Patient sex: F
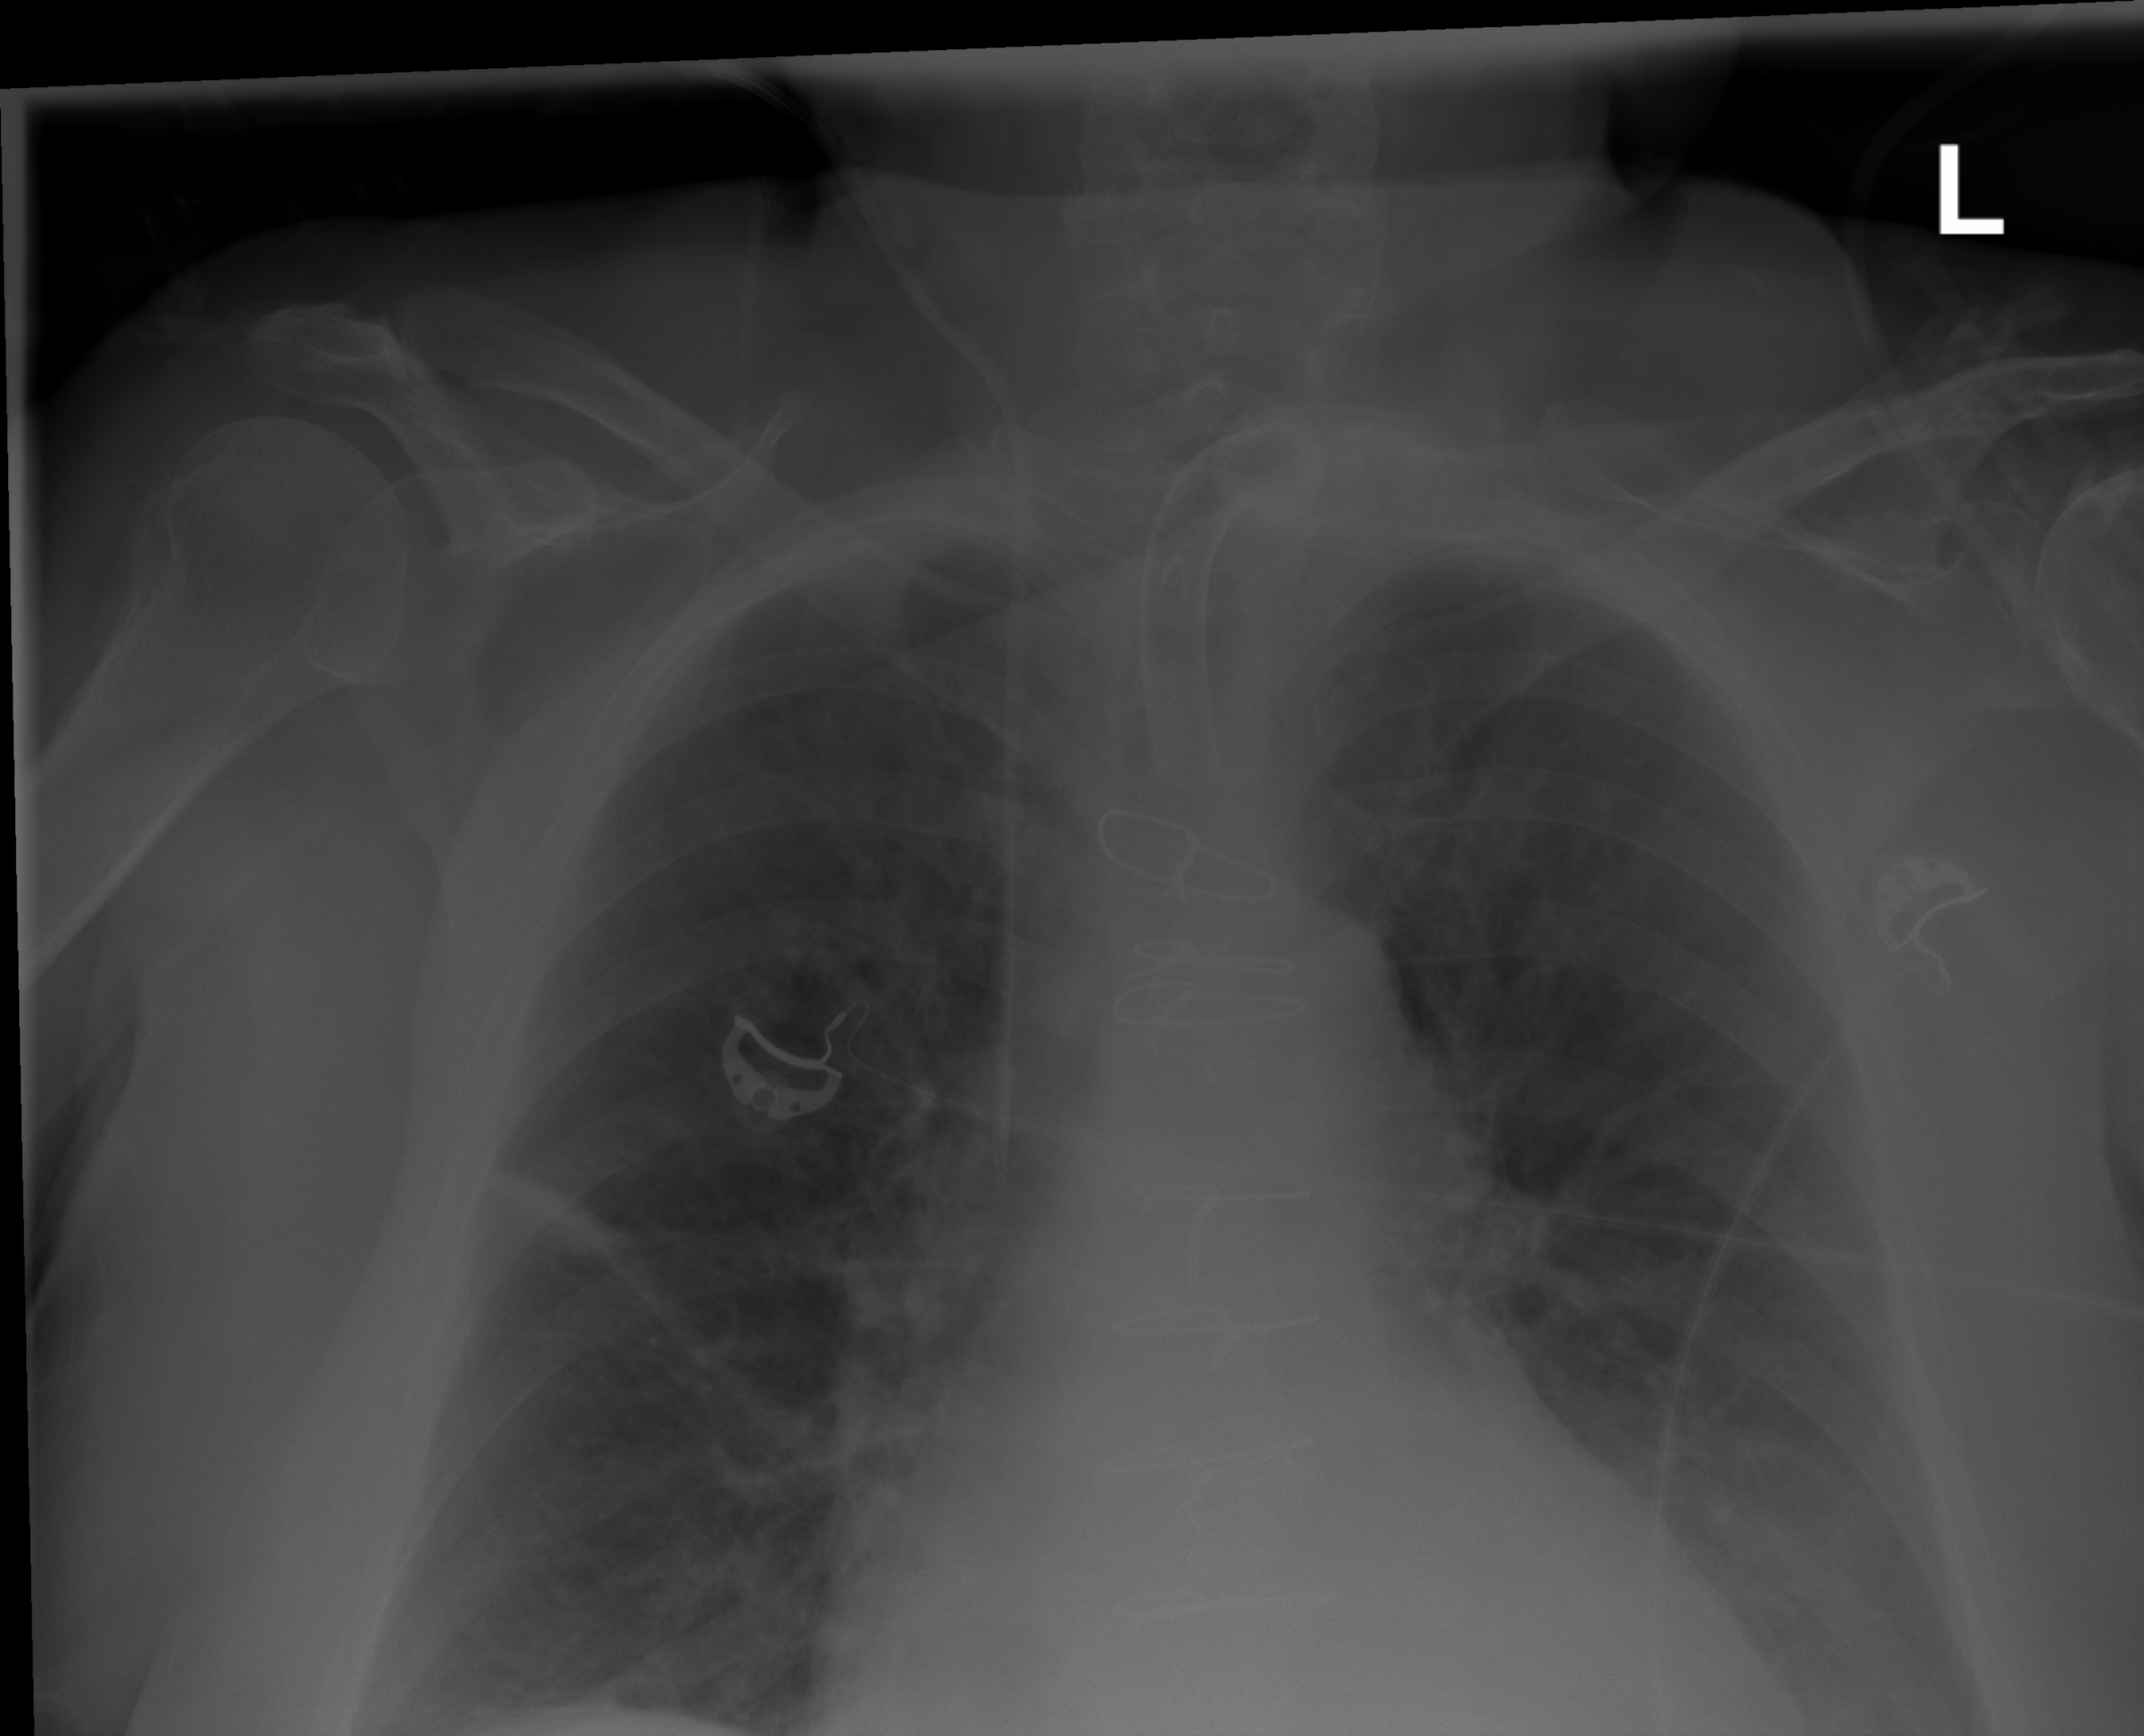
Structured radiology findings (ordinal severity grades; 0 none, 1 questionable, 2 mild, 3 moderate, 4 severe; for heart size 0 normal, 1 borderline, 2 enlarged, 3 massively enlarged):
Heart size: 2
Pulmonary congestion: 2
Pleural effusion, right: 1
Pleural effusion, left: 2
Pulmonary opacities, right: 1
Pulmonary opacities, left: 1
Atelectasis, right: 2
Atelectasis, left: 2